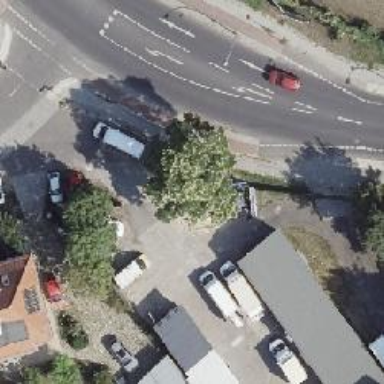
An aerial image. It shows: Cycleway with kerb separating it.